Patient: sex M, age 51
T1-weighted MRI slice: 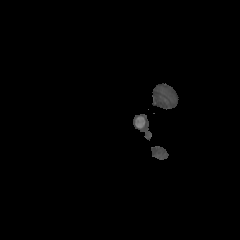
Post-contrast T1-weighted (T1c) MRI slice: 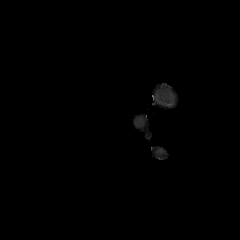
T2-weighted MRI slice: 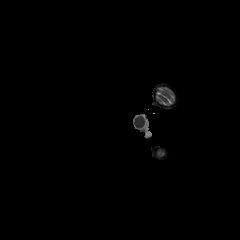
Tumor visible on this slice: no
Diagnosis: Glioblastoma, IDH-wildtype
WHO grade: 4